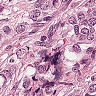
Metastatic tissue present: yes